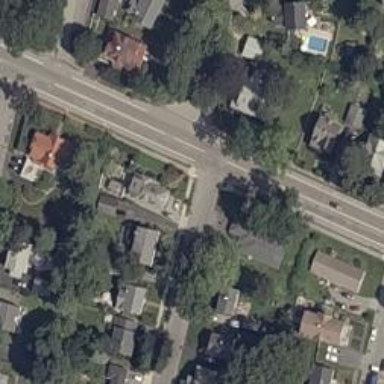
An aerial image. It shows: Residential road with asphalt surface and sidewalk on the left side.